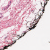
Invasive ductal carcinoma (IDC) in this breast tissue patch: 0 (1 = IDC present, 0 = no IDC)